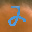
Label: 2